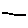
Label: line